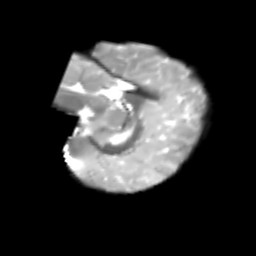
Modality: T2w
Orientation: sagittal
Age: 6
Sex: female
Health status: healthy